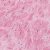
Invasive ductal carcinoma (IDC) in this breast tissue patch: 1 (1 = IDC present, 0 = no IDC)